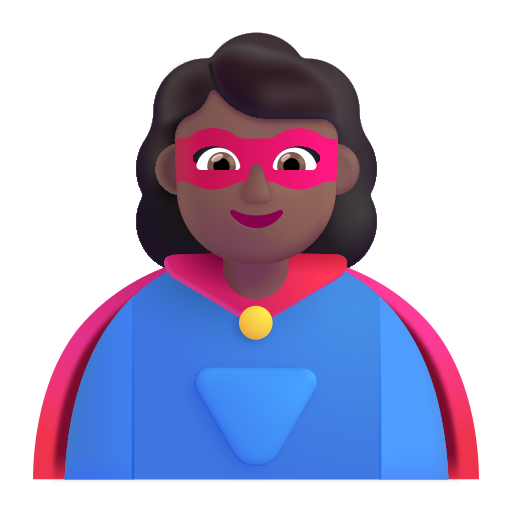
woman superhero color  dark